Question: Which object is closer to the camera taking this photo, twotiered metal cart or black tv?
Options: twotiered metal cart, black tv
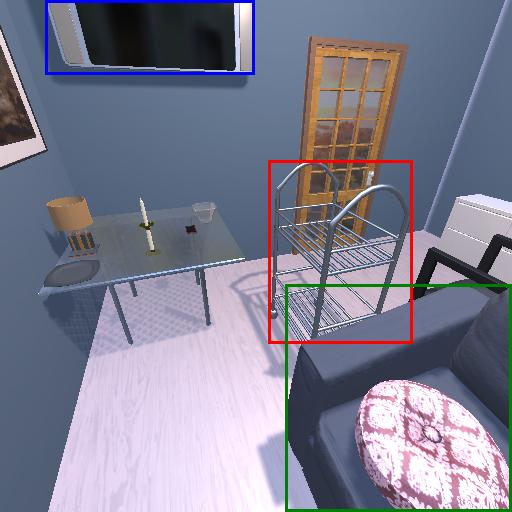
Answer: twotiered metal cart